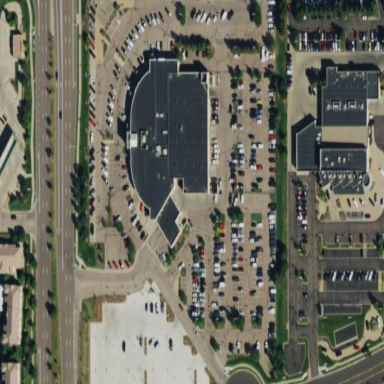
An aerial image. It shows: Parking area with surface.